Interaction volume radius: 10 \u00c5
Interaction volume height: 20 \u00c5
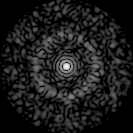
Disorder parameter: 0.8314